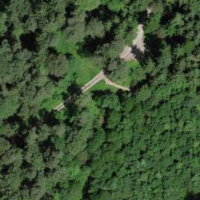
EUNIS habitat code: 41
Species observed at this site:
Melilotus albus